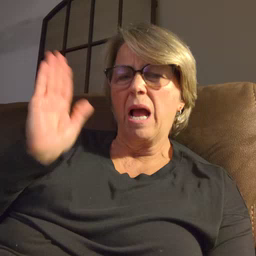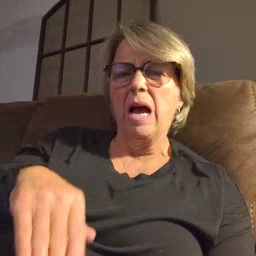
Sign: bad